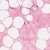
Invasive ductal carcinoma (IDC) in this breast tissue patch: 0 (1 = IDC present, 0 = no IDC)